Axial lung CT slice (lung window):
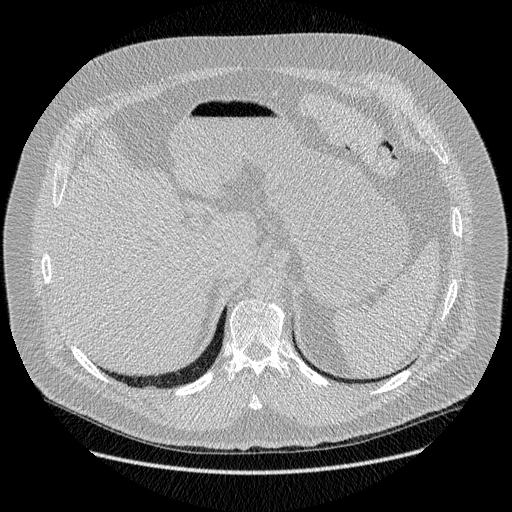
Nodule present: no